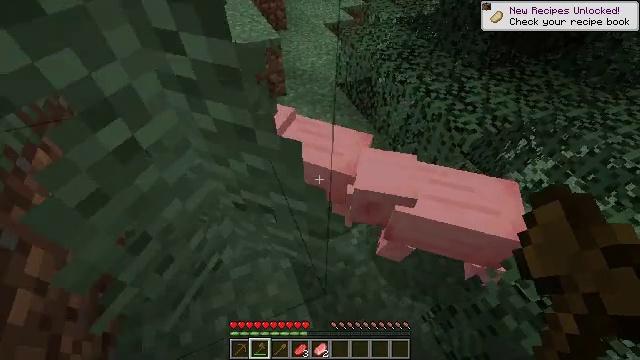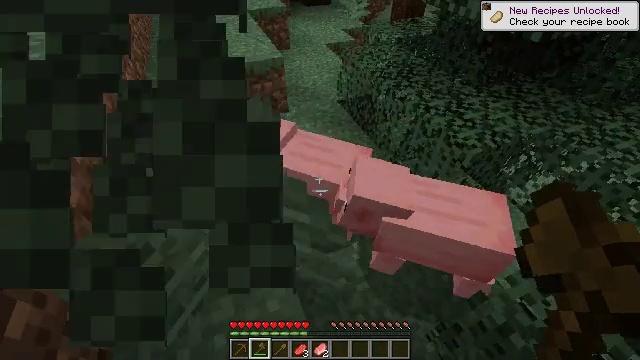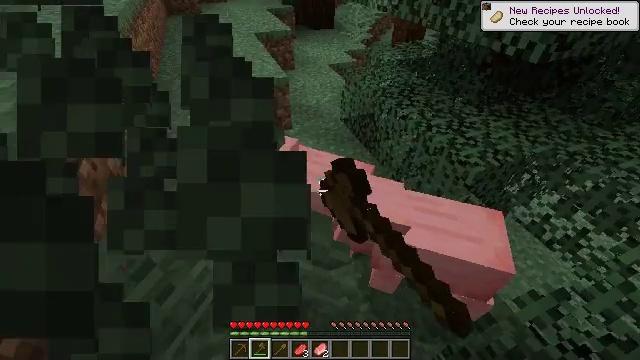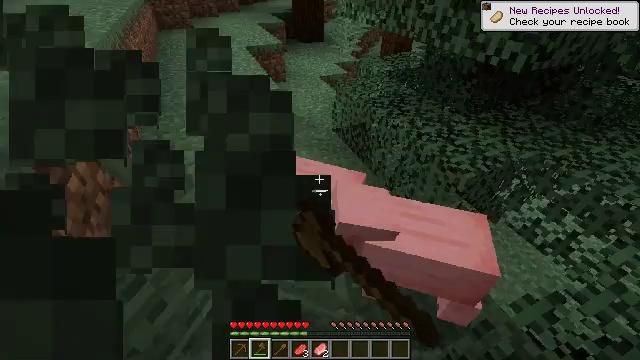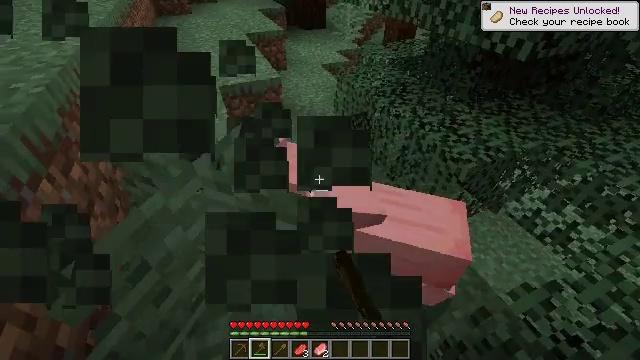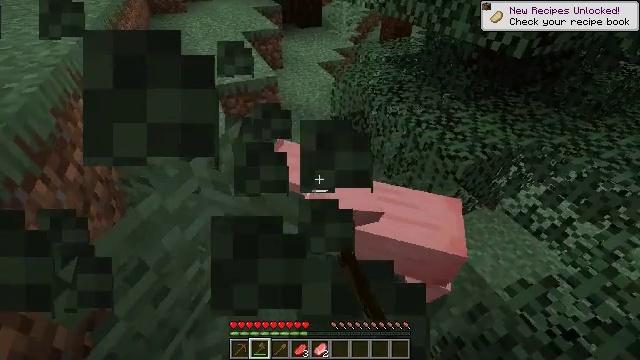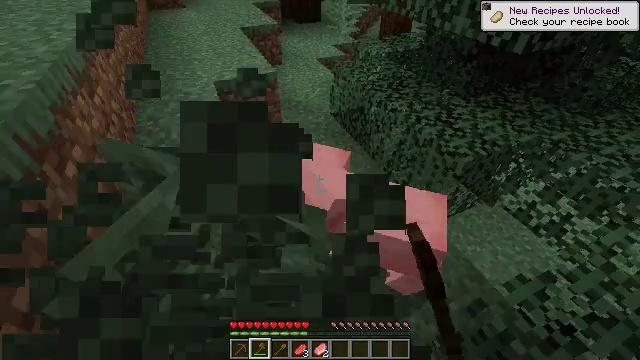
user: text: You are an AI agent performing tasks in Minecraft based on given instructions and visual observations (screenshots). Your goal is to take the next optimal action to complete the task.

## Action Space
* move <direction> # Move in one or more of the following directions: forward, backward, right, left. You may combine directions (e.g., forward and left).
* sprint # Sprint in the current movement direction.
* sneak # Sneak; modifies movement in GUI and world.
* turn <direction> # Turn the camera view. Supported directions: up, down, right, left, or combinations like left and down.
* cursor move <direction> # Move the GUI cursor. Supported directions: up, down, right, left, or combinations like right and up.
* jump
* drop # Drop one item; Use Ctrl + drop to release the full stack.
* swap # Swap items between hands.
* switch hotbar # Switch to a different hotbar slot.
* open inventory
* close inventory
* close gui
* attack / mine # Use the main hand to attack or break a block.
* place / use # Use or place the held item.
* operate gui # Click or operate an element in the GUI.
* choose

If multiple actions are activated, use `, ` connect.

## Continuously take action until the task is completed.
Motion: motion action
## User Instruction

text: Remove the large fern from the terrain.
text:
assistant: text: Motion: turn up, attack / mine
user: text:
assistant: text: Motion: turn up, attack / mine
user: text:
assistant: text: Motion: turn right and up
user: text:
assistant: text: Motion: turn down
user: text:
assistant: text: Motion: no_op
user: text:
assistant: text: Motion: no_op
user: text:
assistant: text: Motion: no_op